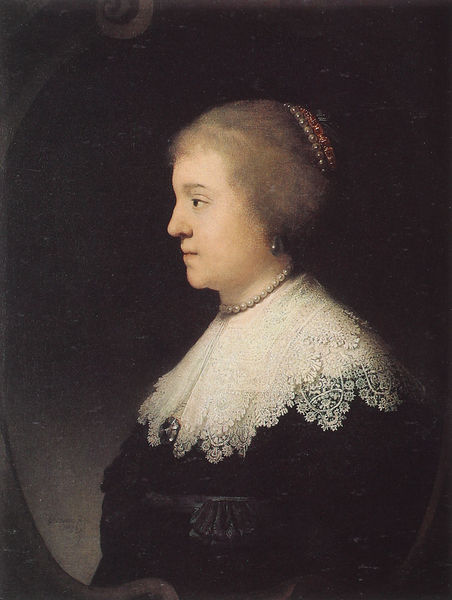
Titel: Porträt Amalia von Solms (1602-1675)
Künstler: Harmensz van Rijn Rembrandt
Institution: Paris, Musée Jacquemart-André
Schlagwörter: weiß, frau, haar, kleid, mund, nase, ohrring, profil, schmuck, schwarz, dame, augen, blass, haarschmuck, kragen, rahmen, spitze, bildnis, hals, portrait, porträt, haare, ohrringe, brosche, lippen, perlen, oval, seitlich, wangen, kette, kartusche, seitenansicht, hochsteckfrisur, augenbraue, perlenkette, ketten, halbporträt, spitzenkragen, schnecken